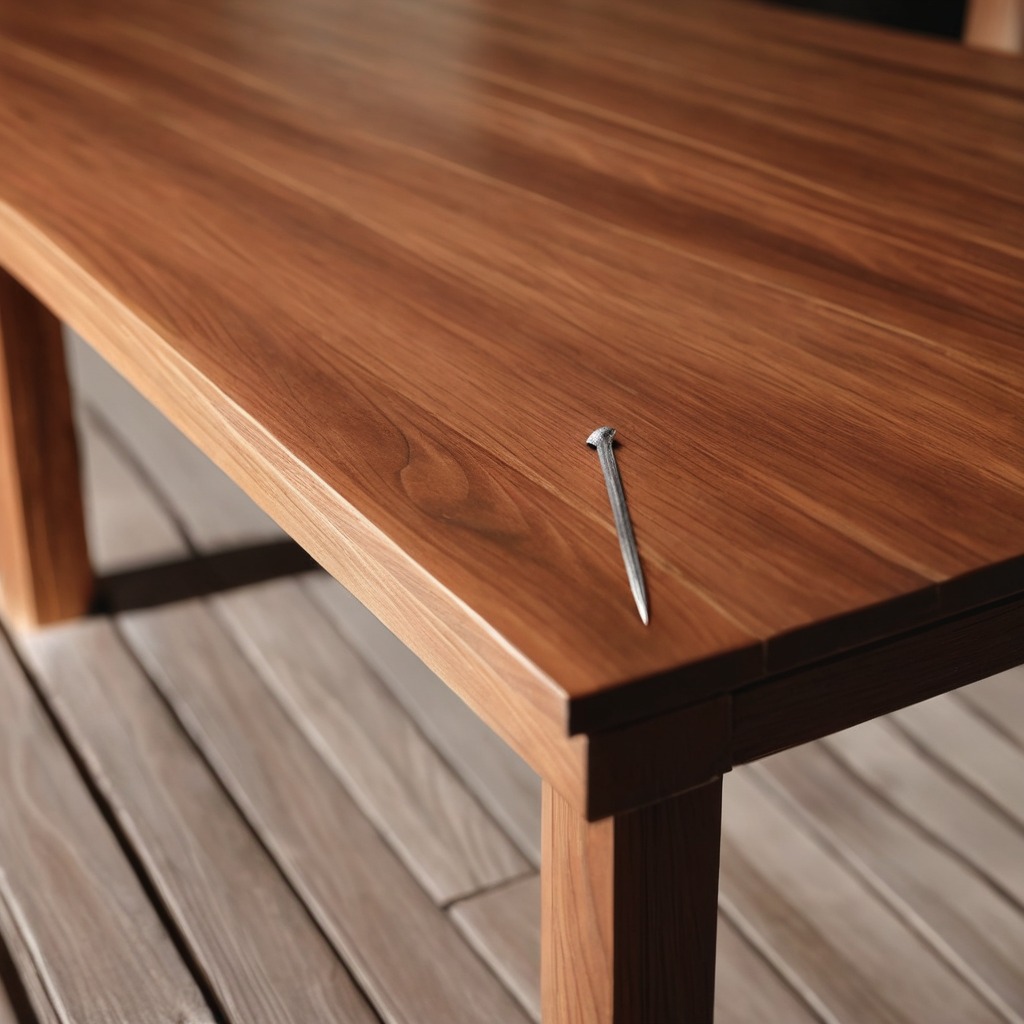
A nail is lying on a wooden table in a carpentry studio.